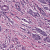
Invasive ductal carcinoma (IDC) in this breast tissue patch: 1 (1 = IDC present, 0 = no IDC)